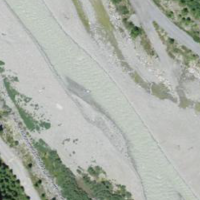
EUNIS habitat code: 47
Species observed at this site:
Silene dioica
Linaria vulgaris